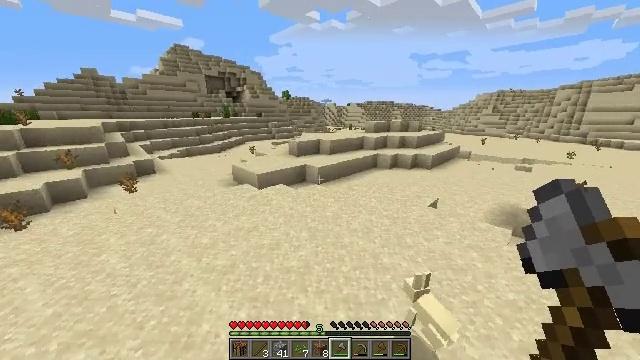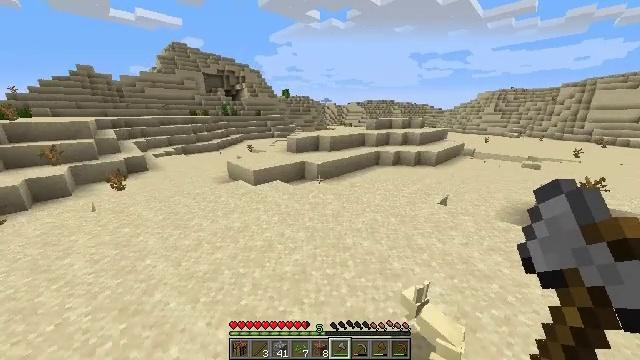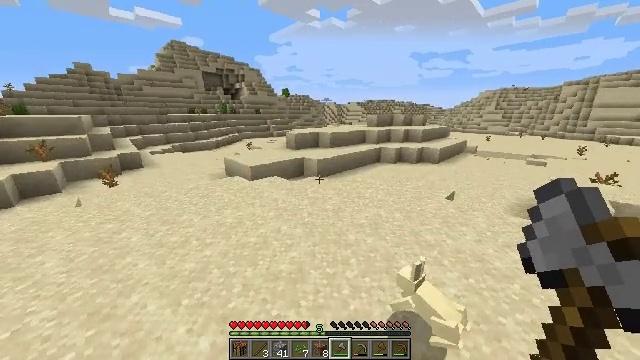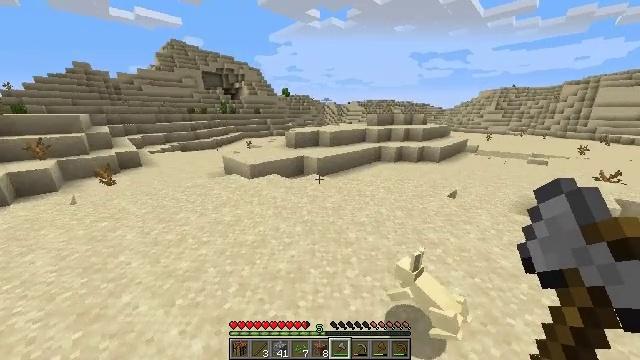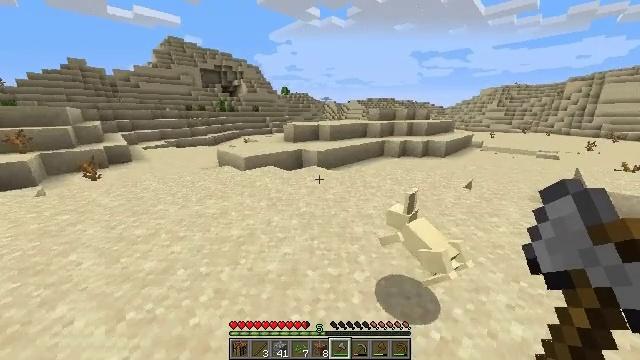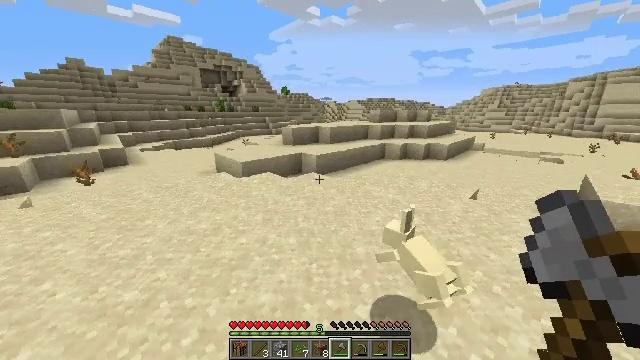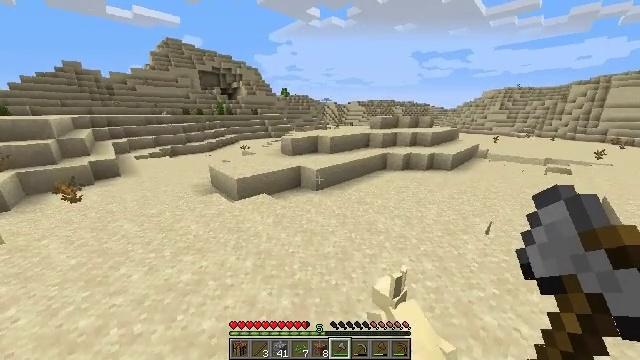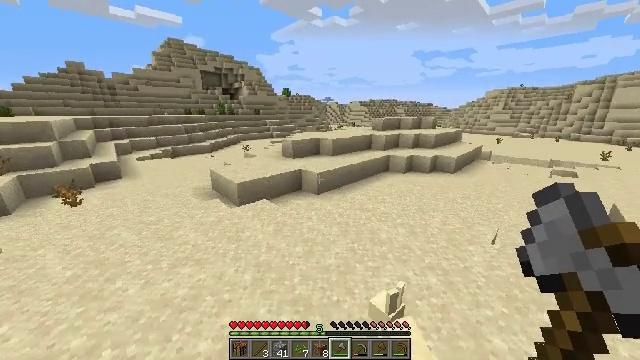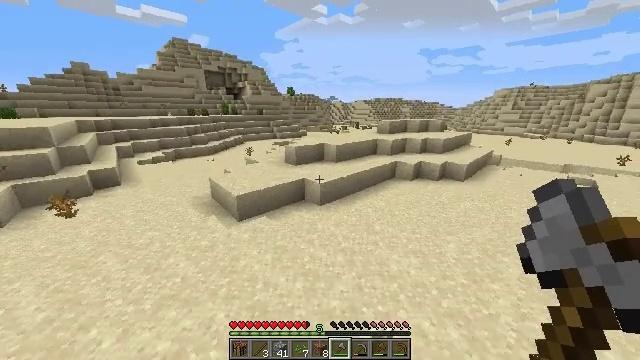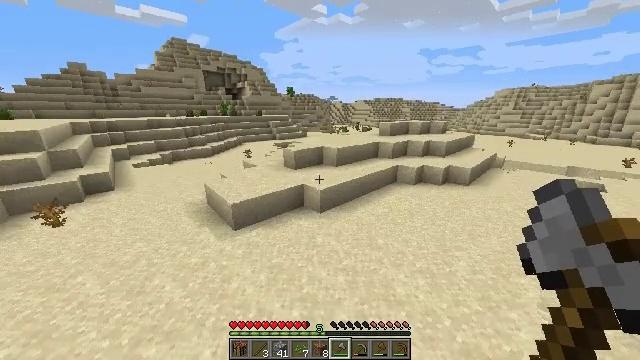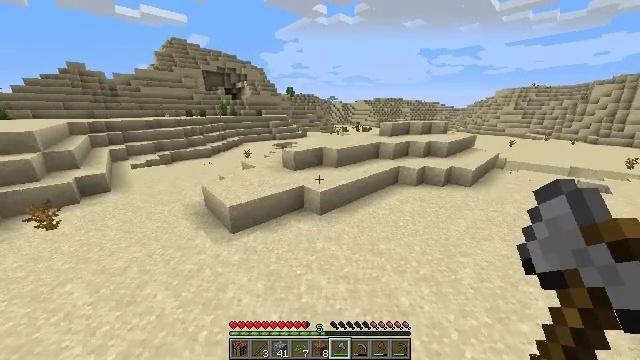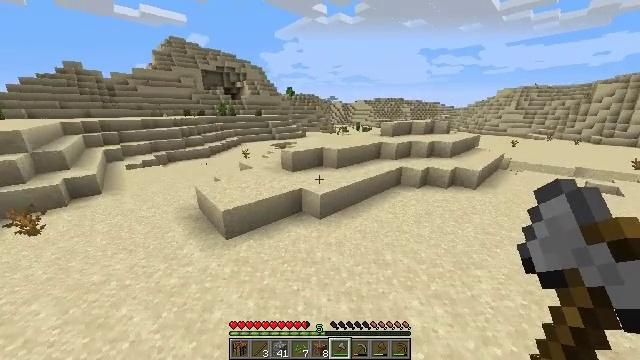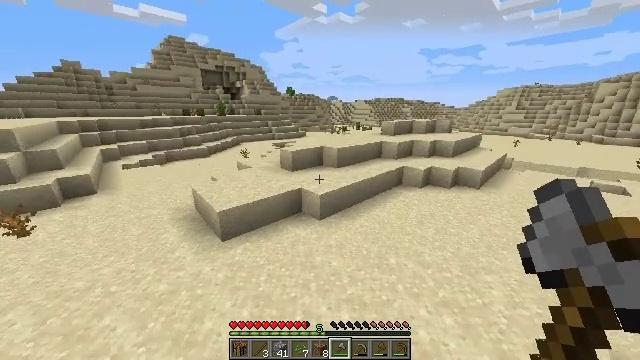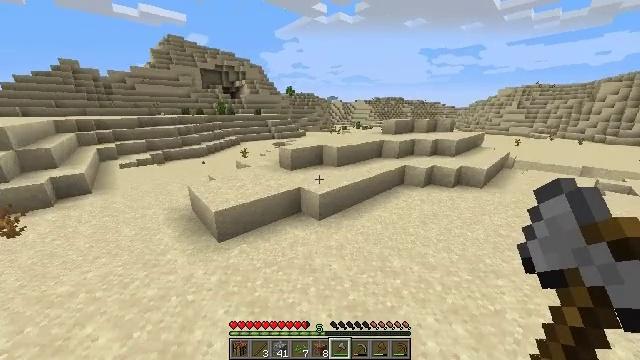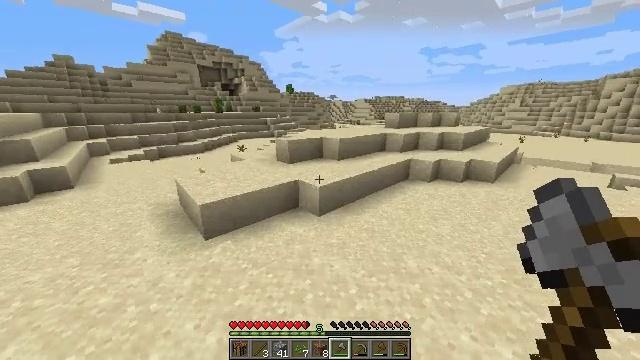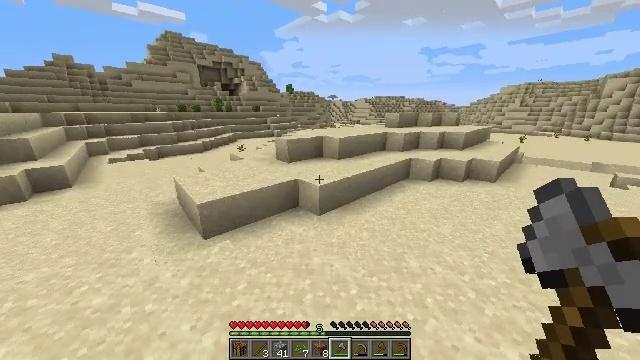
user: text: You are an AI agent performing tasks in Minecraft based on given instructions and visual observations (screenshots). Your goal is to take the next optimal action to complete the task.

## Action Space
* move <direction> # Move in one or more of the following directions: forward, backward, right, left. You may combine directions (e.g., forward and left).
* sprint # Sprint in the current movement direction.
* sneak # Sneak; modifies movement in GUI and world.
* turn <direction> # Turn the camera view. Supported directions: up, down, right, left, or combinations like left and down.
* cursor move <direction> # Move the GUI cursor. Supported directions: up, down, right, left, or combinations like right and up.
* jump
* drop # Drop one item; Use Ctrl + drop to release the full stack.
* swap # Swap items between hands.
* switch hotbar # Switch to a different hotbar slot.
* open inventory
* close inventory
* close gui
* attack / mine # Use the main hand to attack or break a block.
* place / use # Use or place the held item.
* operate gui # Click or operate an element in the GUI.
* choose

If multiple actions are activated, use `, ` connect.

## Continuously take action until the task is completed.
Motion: motion action
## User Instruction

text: Harvest the cactus plant.
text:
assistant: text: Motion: move forward
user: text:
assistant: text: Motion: move forward
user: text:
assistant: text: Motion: move forward
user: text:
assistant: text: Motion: move forward
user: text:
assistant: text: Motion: move forward, jump
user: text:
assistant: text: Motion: move forward, jump
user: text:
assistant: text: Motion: move forward, jump
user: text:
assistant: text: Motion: move forward, turn left, jump
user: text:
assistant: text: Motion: move forward
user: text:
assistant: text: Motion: move forward
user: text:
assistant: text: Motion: move forward
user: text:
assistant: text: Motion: move forward
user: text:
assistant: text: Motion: move forward
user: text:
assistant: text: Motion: move forward
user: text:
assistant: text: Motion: move forward
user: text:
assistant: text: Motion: move forward
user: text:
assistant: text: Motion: move forward
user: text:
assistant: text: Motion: move forward, open inventory
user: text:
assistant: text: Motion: move forward, open inventory
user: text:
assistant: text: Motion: open inventory
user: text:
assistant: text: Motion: no_op
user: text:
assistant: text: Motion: no_op
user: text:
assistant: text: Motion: no_op
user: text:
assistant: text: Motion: no_op
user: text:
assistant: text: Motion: no_op
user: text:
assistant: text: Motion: no_op
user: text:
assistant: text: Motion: no_op
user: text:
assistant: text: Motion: no_op
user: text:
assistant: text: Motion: no_op
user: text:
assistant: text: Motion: no_op